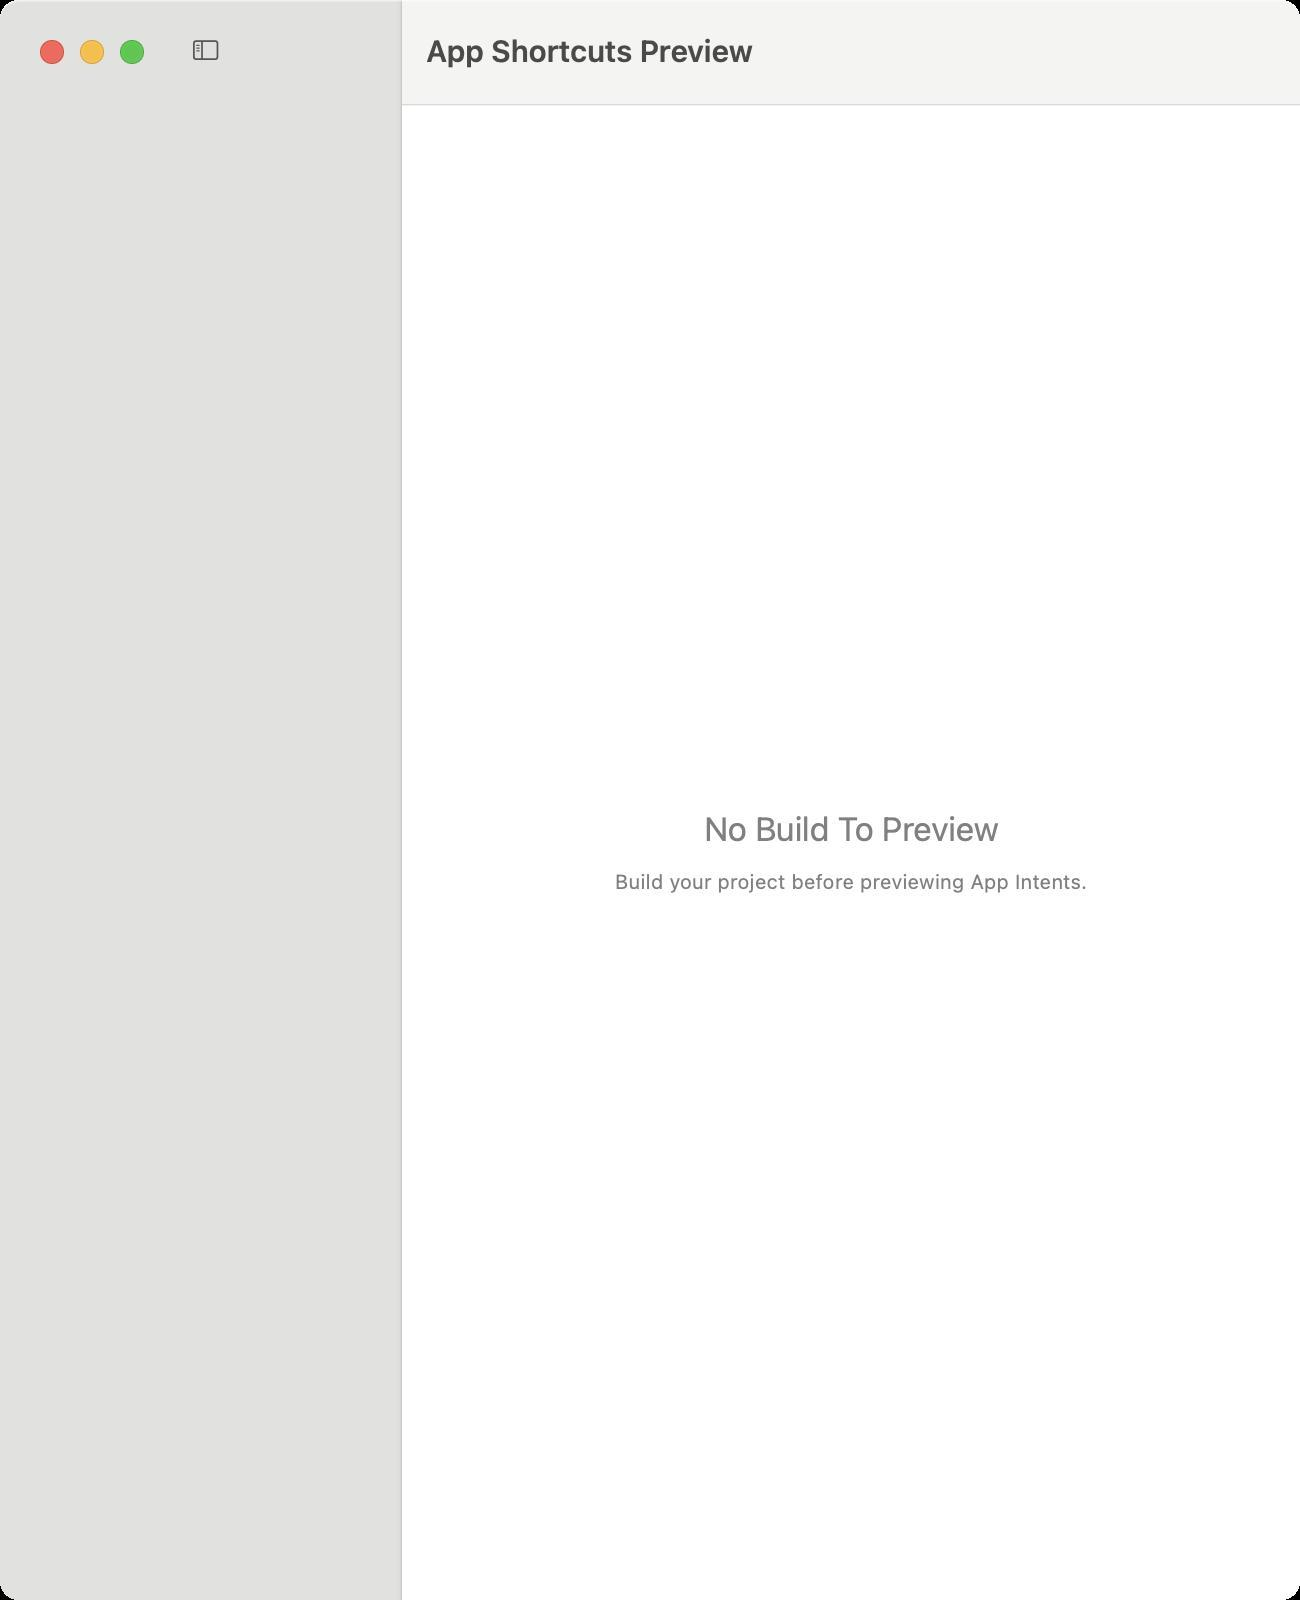
Accessibility tree:
{"name": "App_Shortcuts_Preview", "role": "AXWindow", "description": null, "role_description": "standard window", "value": null, "position": "539.00;93.00", "size": "650;800", "children": [{"name": null, "role": "AXSplitGroup", "description": null, "role_description": "split group", "value": null, "position": "0.00;0.00", "size": "650;800", "children": [{"name": null, "role": "AXGroup", "description": null, "role_description": "group", "value": null, "position": "0.00;0.00", "size": "200;800", "children": [{"name": null, "role": "AXScrollArea", "description": null, "role_description": "scroll area", "value": null, "position": "0.00;52.00", "size": "200;748", "children": [{"name": null, "role": "AXOutline", "description": "Sidebar", "role_description": "outline", "value": null, "position": "0.00;52.00", "size": "200;748", "children": [{"name": null, "role": "AXColumn", "description": null, "role_description": "column", "value": null, "position": "10.00;52.00", "size": "180;748", "children": []}]}]}]}, {"name": null, "role": "AXSplitter", "description": null, "role_description": "splitter", "value": 200.0, "position": "200.00;52.00", "size": "1;748", "children": []}, {"name": null, "role": "AXGroup", "description": null, "role_description": "group", "value": null, "position": "201.00;0.00", "size": "449;800", "children": [{"name": null, "role": "AXStaticText", "description": null, "role_description": "text", "value": "No Build To Preview", "position": "351.75;404.50", "size": "148;20", "children": []}, {"name": null, "role": "AXStaticText", "description": null, "role_description": "text", "value": "Build your project before previewing App Intents.", "position": "307.25;434.50", "size": "236;13", "children": []}]}]}, {"name": null, "role": "AXToolbar", "description": null, "role_description": "toolbar", "value": null, "position": "0.00;0.00", "size": "650;52", "children": [{"name": null, "role": "AXButton", "description": "split view horizontally left", "role_description": "button", "value": null, "position": "87.00;0.00", "size": "32;52", "children": []}]}, {"name": null, "role": "AXButton", "description": null, "role_description": "close button", "value": null, "position": "19.00;18.00", "size": "14;16", "children": []}, {"name": null, "role": "AXButton", "description": null, "role_description": "full screen button", "value": null, "position": "59.00;18.00", "size": "14;16", "children": [{"name": null, "role": "AXGroup", "description": null, "role_description": "group", "value": null, "position": "59.00;18.00", "size": "14;16", "children": []}]}, {"name": null, "role": "AXButton", "description": null, "role_description": "minimize button", "value": null, "position": "39.00;18.00", "size": "14;16", "children": []}, {"name": null, "role": "AXStaticText", "description": null, "role_description": "text", "value": "App Shortcuts Preview", "position": "209.00;0.00", "size": "415;52", "children": []}]}